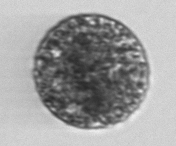
Label: Vicicitus_globosus